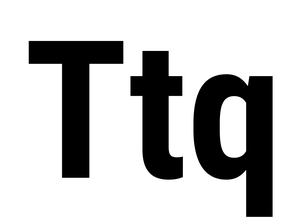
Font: Roboto_Condensed_Bold